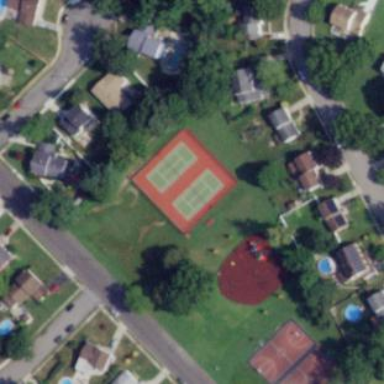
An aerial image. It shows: Basketball court located in leisure land pitch.